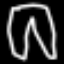
Label: pants